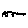
Label: zigzag